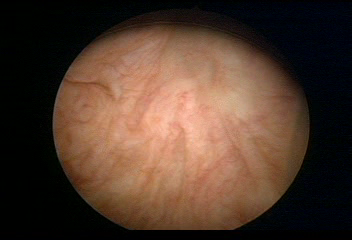
Modality: WLC
Class: Normal mucosa
Bladder cancer association: No